Question: I want to create a notification that will include a download status, such as the photo below (marked in yellow:

Is there a special way of doing these? A code sample would be nice...
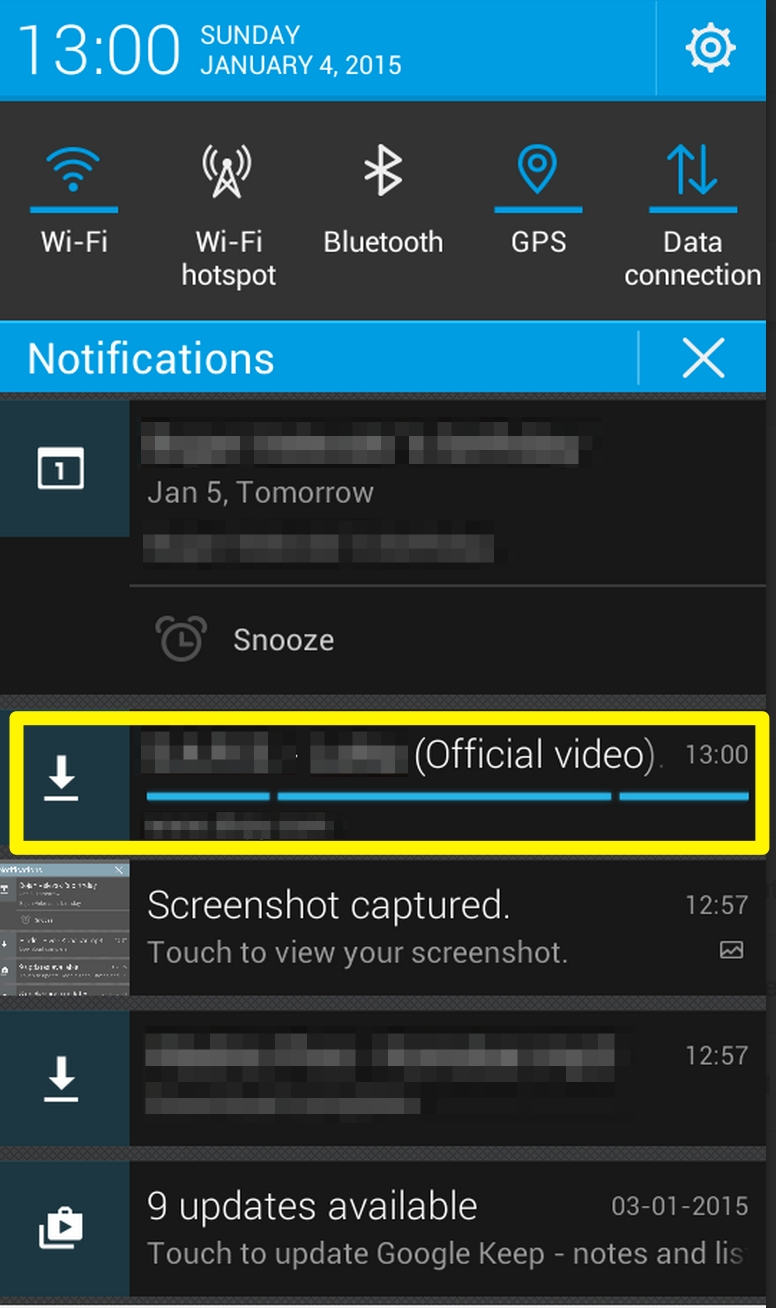
Answer: There indeed is a special way of doing it. Usually these kind of features require a module to be included. This can easily be done by using <URL>.
The module in question is 'nc.progressnotification'
You can find the module on <URL>.
An example is added to the <URL>